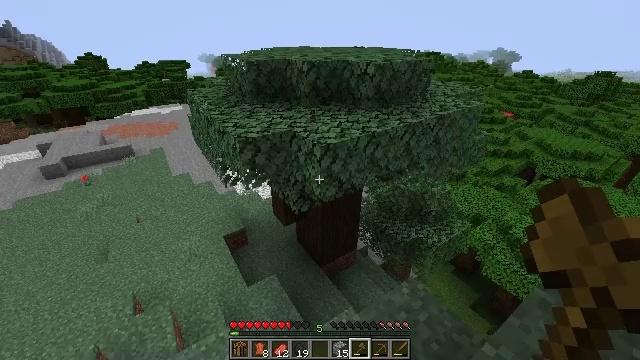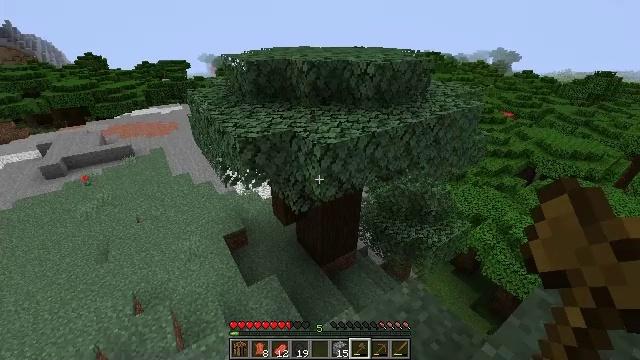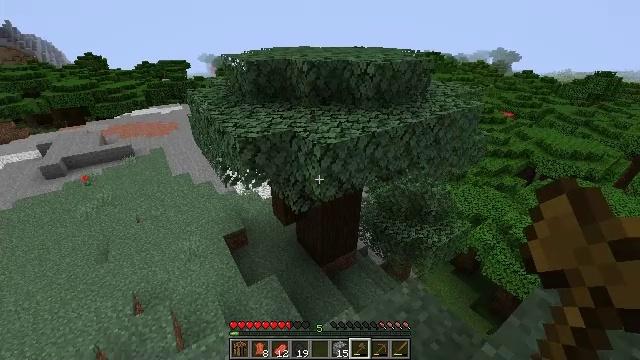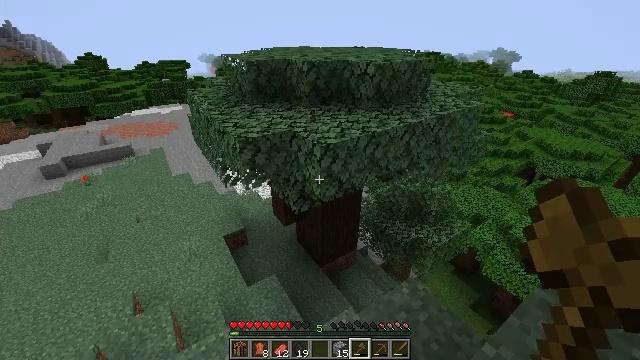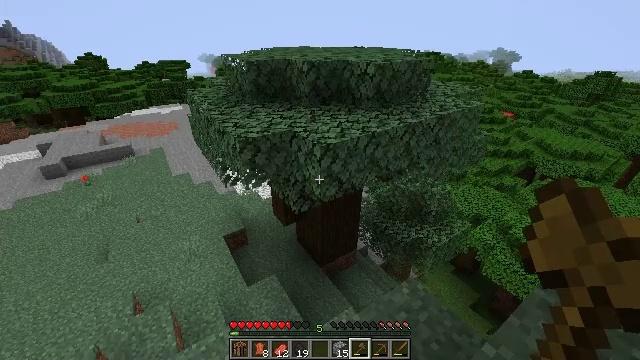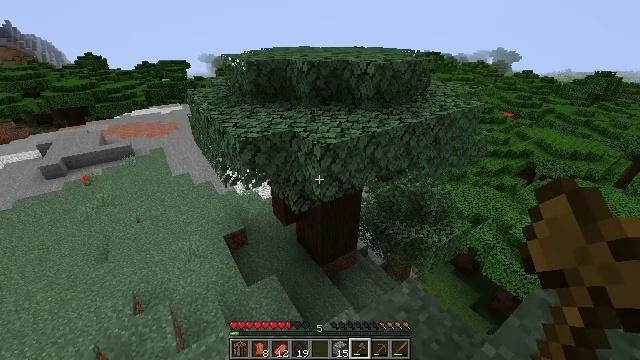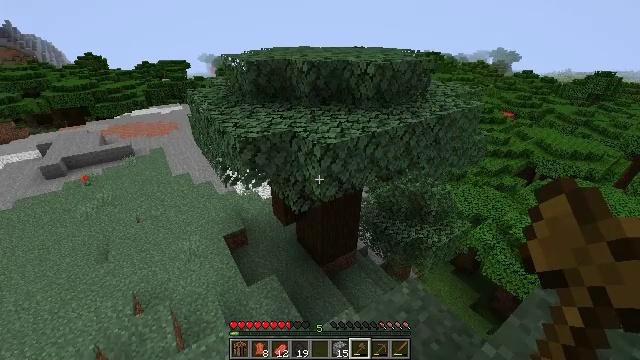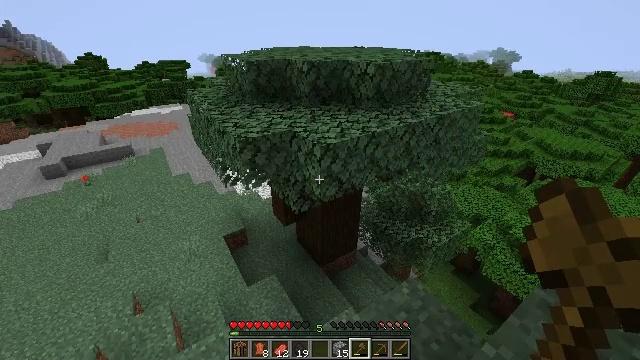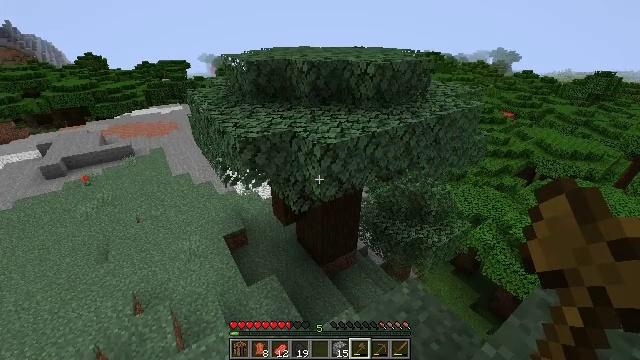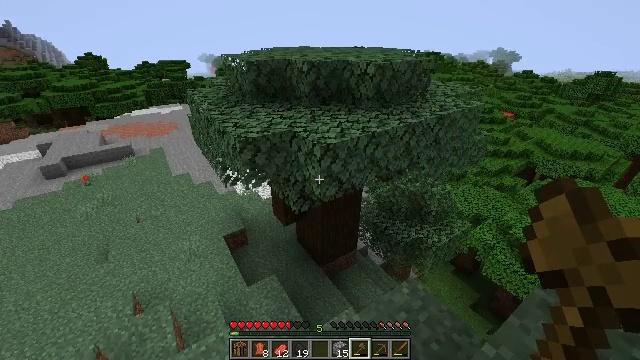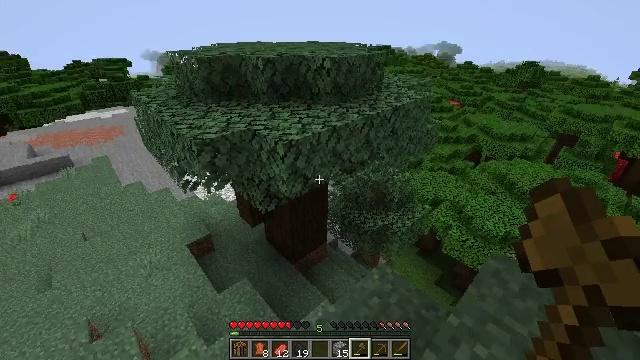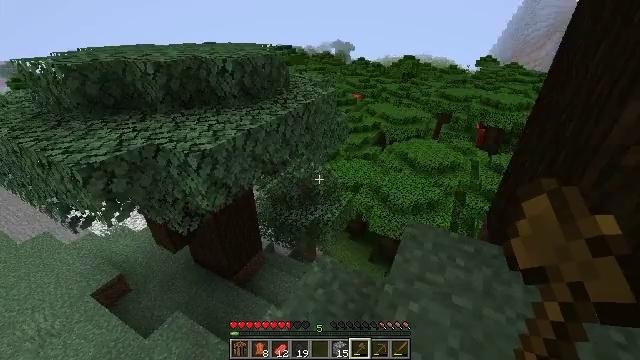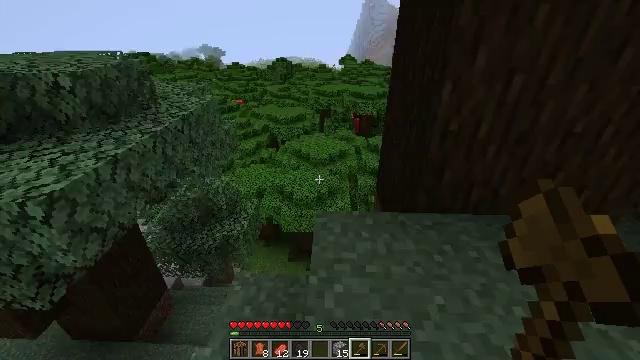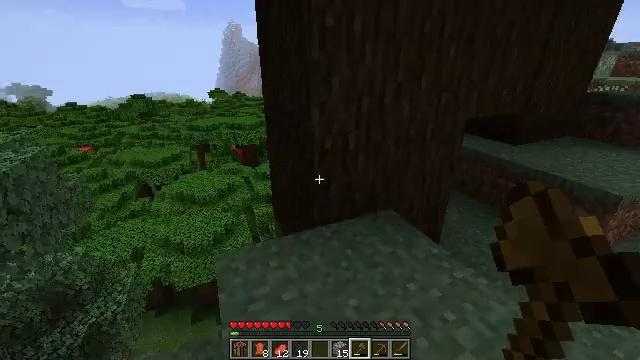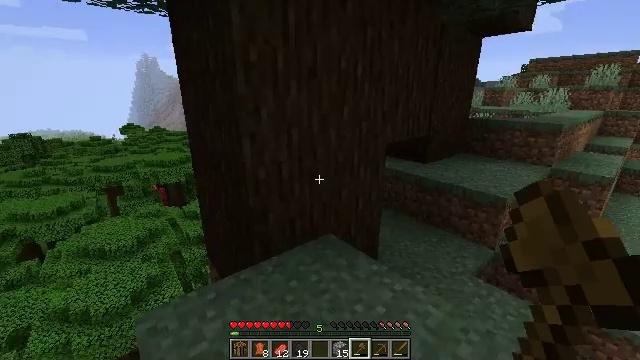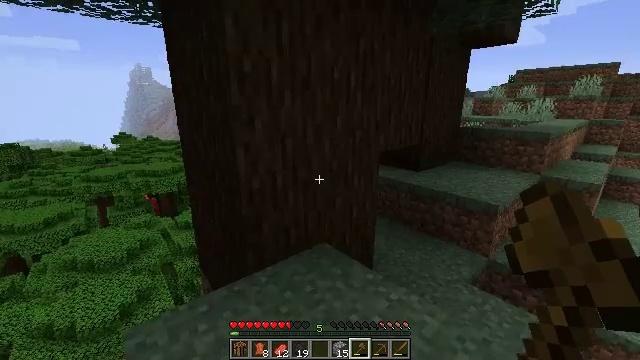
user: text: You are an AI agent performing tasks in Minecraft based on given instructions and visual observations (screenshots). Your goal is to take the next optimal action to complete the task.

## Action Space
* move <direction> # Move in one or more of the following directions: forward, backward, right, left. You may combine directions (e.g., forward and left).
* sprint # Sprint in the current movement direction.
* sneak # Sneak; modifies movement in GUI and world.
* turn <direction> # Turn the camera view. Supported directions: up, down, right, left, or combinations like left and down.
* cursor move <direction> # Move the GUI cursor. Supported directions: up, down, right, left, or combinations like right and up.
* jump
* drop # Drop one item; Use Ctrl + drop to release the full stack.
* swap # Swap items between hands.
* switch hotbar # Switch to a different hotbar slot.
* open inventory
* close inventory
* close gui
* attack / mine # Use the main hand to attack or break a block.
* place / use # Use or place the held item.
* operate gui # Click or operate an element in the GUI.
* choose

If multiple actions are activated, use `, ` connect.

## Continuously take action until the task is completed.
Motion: motion action
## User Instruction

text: Collect dark oak log for building.
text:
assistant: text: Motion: no_op
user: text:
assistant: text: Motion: no_op
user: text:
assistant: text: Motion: no_op
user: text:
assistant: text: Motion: no_op
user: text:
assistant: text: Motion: no_op
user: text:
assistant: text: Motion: no_op
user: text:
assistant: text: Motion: no_op
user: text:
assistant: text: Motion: no_op
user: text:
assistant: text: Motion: no_op
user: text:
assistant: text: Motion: turn right
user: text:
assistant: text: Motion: turn right
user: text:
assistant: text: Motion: turn right
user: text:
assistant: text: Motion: turn right and up
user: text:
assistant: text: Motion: turn right and up
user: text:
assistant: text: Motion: turn right and up
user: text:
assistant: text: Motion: no_op
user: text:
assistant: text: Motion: no_op
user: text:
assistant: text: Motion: no_op
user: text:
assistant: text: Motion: no_op
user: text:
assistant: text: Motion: turn up
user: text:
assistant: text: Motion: turn up
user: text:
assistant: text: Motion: turn left and up
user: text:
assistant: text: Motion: turn left and up
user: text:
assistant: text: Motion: turn left and up
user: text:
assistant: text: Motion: turn up
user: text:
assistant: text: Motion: turn right and up
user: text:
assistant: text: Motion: turn up
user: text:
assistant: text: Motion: turn up
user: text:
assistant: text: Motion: no_op
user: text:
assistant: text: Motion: no_op